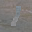
Label: 1